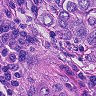
Metastatic tissue present: yes